【题型】解答题　【知识点】立体几何　【难度】medium
如图，空间几何体由两部分构成，上部是一个底面半径为 1，高为 2 的圆锥，下部是一个底面半径为 1，高为 2 的圆柱，圆锥和圆柱的轴在同一直线上，圆锥的下底面与圆柱的上底面重合，点 \(P\) 是圆锥的顶点，\(AB\) 是圆柱下底面的一条直径，\(AA_1\)、\(BB_1\) 是圆柱的两条母线，\(C\) 是弧 \(AB\) 的中点。

(1) 求异面直线 \(PA_1\) 与 \(BC\) 所成的角的大小；

(2) 求点 \(B_1\) 到平面 \(PAC\) 的距离。
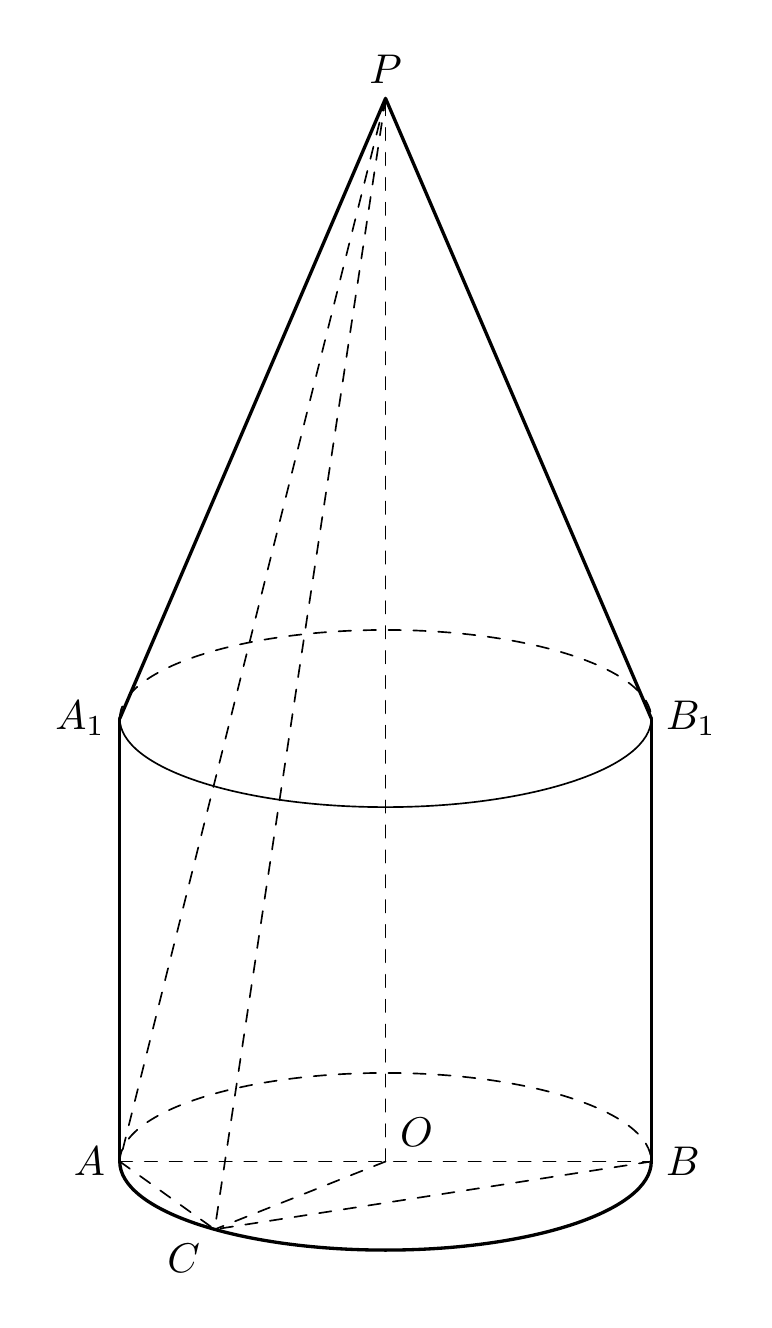
【解答】
【答案】
(1) \(\arccos \dfrac{\sqrt{10}}{10}\)

(2) \(\dfrac{2\sqrt{33}}{11}\)

【知识点】异面直线夹角的向量求法、点到平面距离的向量求法

【分析】
(1) 以 \(O\) 为原点，\(OC\) 为 \(x\) 轴，\(OB\) 为 \(y\) 轴，\(OP\) 为 \(z\) 轴，建立空间直角坐标系，利用向量法能求出异面直线 \(PA_1\) 与 \(BC\) 所成的角的大小。

(2) 求出平面 \(PAC\) 的法向量，利用向量法能求出点 \(B_1\) 到平面 \(PAC\) 的距离。

【详解】
(1) 由圆柱和圆锥的性质可知 \(PO \perp\) 底面圆，又 \(C\) 是弧 \(AB\) 的中点，

所以 \(OP, OC, OB\) 两两垂直，

以 \(O\) 为原点，\(OC\) 为 \(x\) 轴，\(OB\) 为 \(y\) 轴，\(OP\) 为 \(z\) 轴，建立如图所示空间直角坐标系，

则 \(P(0,0,4)\)，\(A_1(0,-1,2)\)，\(B(0,1,0)\)，\(C(1,0,0)\)，

所以 \(\overrightarrow{PA_1}=(0,-1,-2)\)，\(\overrightarrow{BC}=(1,-1,0)\)，

所以 \(\cos\langle \overrightarrow{PA_1},\overrightarrow{BC}\rangle = \dfrac{\overrightarrow{PA_1} \cdot \overrightarrow{BC}}{|\overrightarrow{PA_1}||\overrightarrow{BC}|} = \dfrac{1}{\sqrt{5} \times \sqrt{2}} = \dfrac{10}{\sqrt{10}}\)，

所以异面直线 \(PA_1\) 与 \(BC\) 所成的角的大小为 \(\arccos \dfrac{\sqrt{10}}{10}\)。

(2) 由 (1) 可得 \(B_1(0,1,2)\)，\(A(0,-1,0)\)，

\(\overrightarrow{PB_1}=(0,1,-2)\)，\(\overrightarrow{PA}=(0,-1,-4)\)，\(\overrightarrow{PC}=(1,0,-4)\)，

设平面 \(PAC\) 的法向量 \(\vec{n}=(x,y,z)\)，

则 \(\begin{cases} \vec{n} \cdot \overrightarrow{PA} = -y - 4z = 0 \\ \vec{n} \cdot \overrightarrow{PC} = x - 4z = 0 \end{cases}\)，取 \(z=1\) 可得平面 \(PAC\) 的一个法向量 \(\vec{n}=(4,-4,1)\)，

所以点 \(B_1\) 到平面 \(PAC\) 的距离 \(d = \dfrac{|\overrightarrow{PB_1} \cdot \vec{n}|}{|\vec{n}|} = \dfrac{|-4-2|}{\sqrt{33}} = \dfrac{2\sqrt{33}}{11}\)。

【点睛】本题考查异面直线所成角的大小、点到平面的距离的求法，考查空间中线线、线面、面面间的位置关系等基础知识，考查运算求解能力，考查函数与方程思想，是中档题。

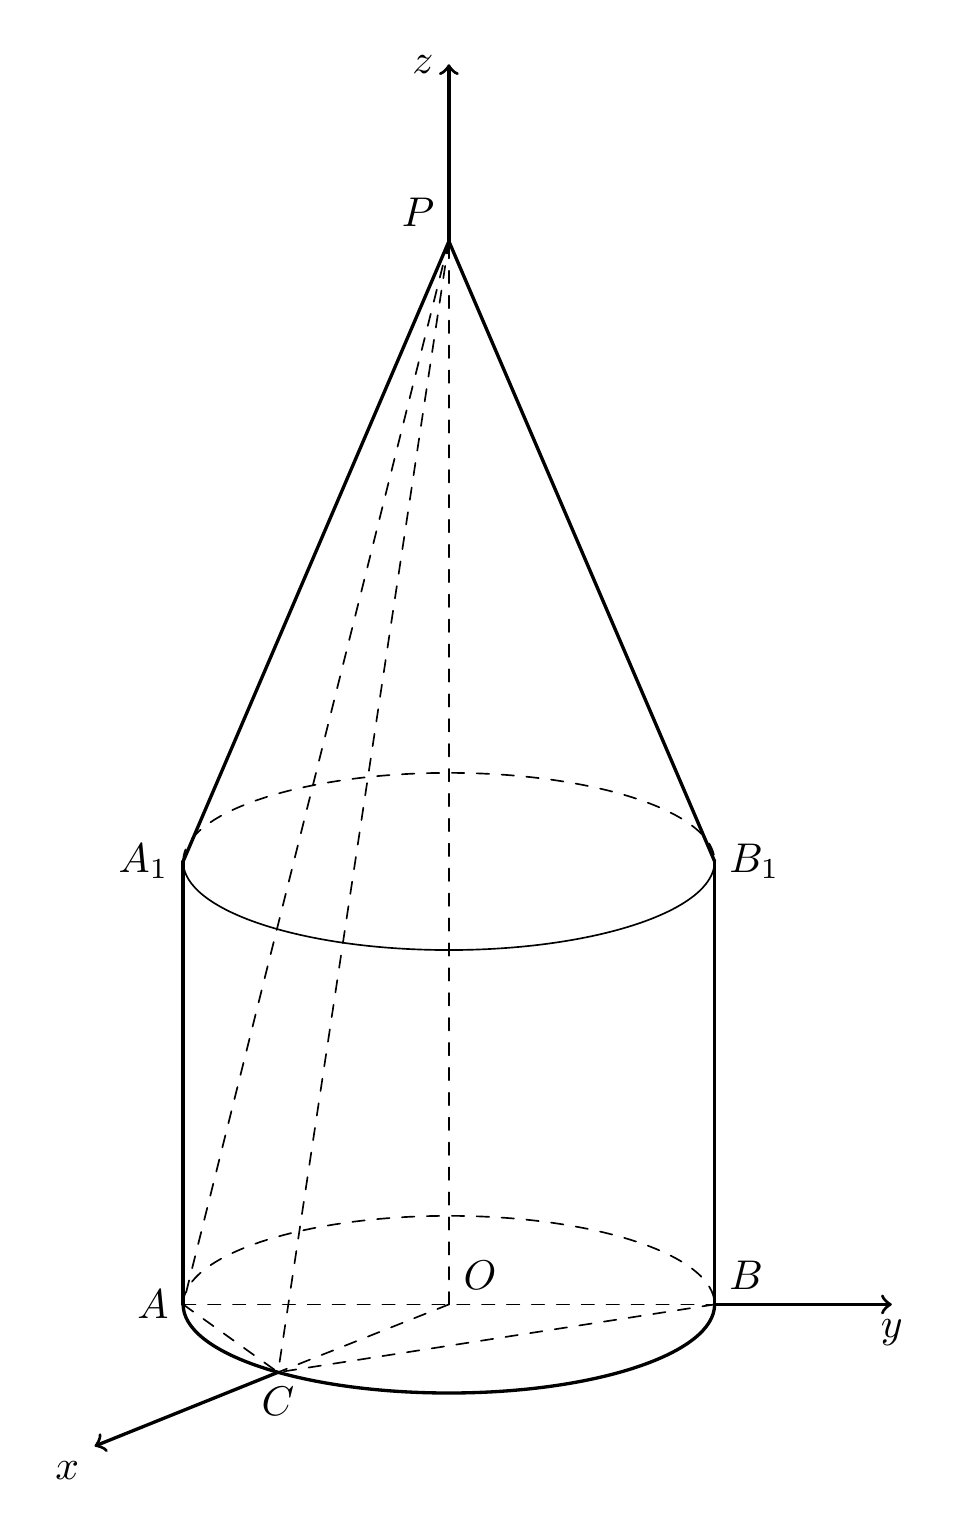